Question: I've got this weird problem from last night, where I cannot open Xcode anymore!
It is stuck with an empty tab loading view, and is just not responding... :-/
I have deleted Xcode4 and re-installed, it keep giving me that same problem... And also tried with Xcode 5, and still.... so I guess the problem is somewhere on my computer... What can I do?
Really need to fix this for work.

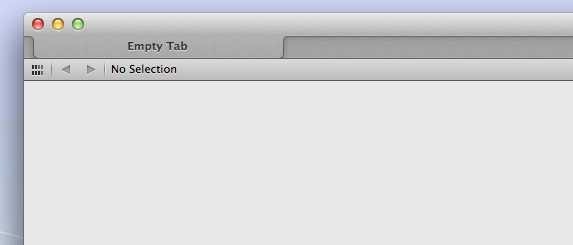
Answer: Found my solution on a similar linked problem :
<URL>
Due to the restore feature, all the windows you left open in a given application remain open when you relaunch it. To avoid this, discard the previously open windows by holding the option key while pressing CMD+Q. Try starting Xcode and quitting it with option held before it's had a chance to open your windows, then re-launch it and it shouldn't try to open the windows.
Fixed the problem for me.